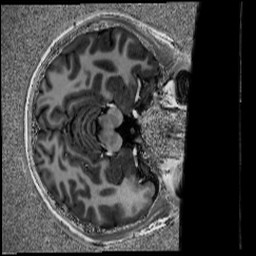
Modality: UNIT1
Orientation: axial
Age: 21
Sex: female
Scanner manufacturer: siemens
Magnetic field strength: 6.98 T
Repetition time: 6 s
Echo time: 0.00283 s